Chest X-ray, AP view. Patient: 19 years old, sex M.
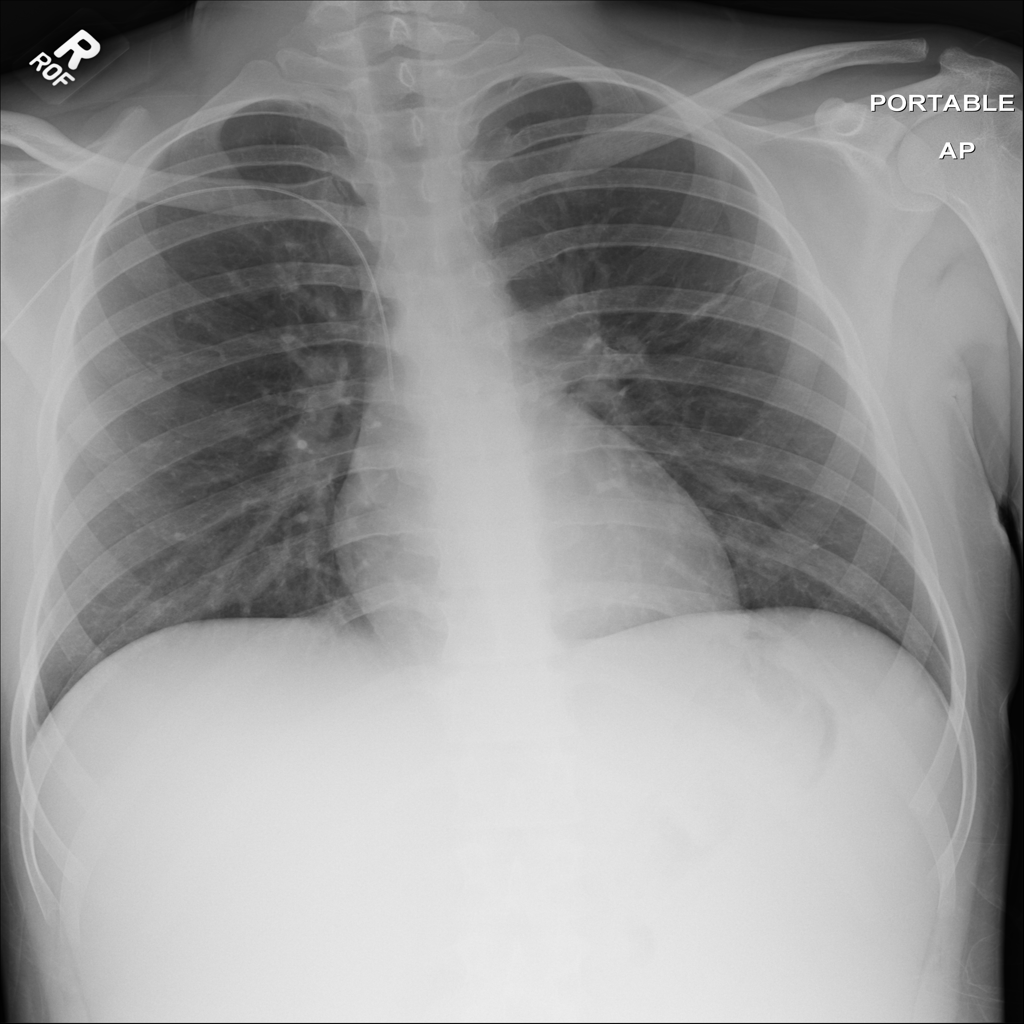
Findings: No Finding